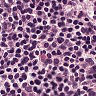
Metastatic tissue present: no